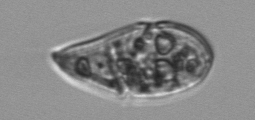
Label: Gyrodinium